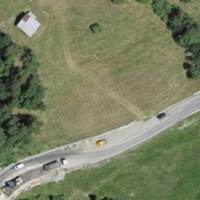
EUNIS habitat code: 24
Species observed at this site:
Aquila chrysaetos